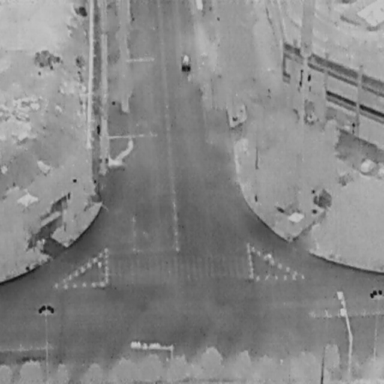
There are three Cars in the infrared image.